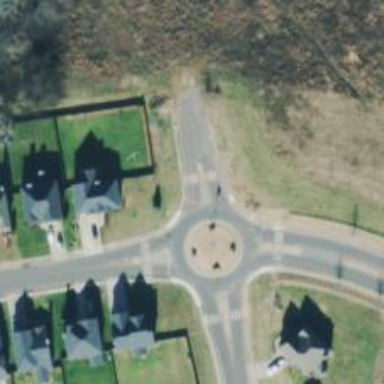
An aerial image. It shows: Residential road.